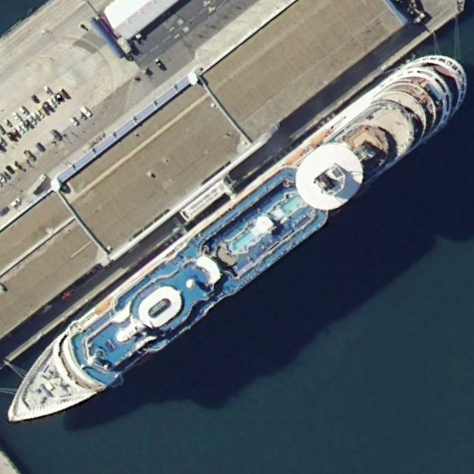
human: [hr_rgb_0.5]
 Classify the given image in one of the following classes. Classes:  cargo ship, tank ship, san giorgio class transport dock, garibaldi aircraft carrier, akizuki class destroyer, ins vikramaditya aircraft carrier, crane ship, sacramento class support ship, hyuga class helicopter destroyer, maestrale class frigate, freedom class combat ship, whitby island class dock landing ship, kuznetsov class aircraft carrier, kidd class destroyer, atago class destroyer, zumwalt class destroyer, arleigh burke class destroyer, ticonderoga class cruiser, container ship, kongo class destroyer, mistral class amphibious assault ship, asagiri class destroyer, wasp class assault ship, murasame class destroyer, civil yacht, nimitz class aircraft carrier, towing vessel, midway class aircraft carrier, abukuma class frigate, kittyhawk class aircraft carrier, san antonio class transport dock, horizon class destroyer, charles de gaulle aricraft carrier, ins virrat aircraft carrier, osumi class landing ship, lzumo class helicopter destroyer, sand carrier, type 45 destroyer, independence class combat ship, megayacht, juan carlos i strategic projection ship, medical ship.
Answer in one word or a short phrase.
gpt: Megayacht